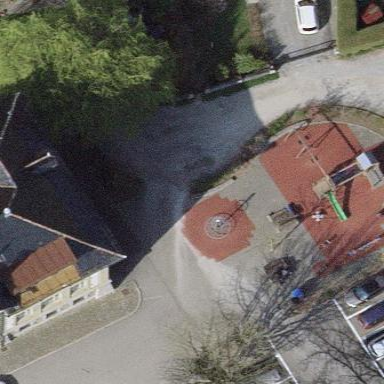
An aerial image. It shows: Playground area for leisure activities on the land.